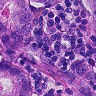
Metastatic tissue present: yes